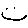
Label: smiley face